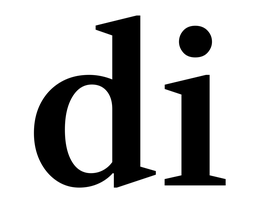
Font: LibreCaslonText_SemiBold